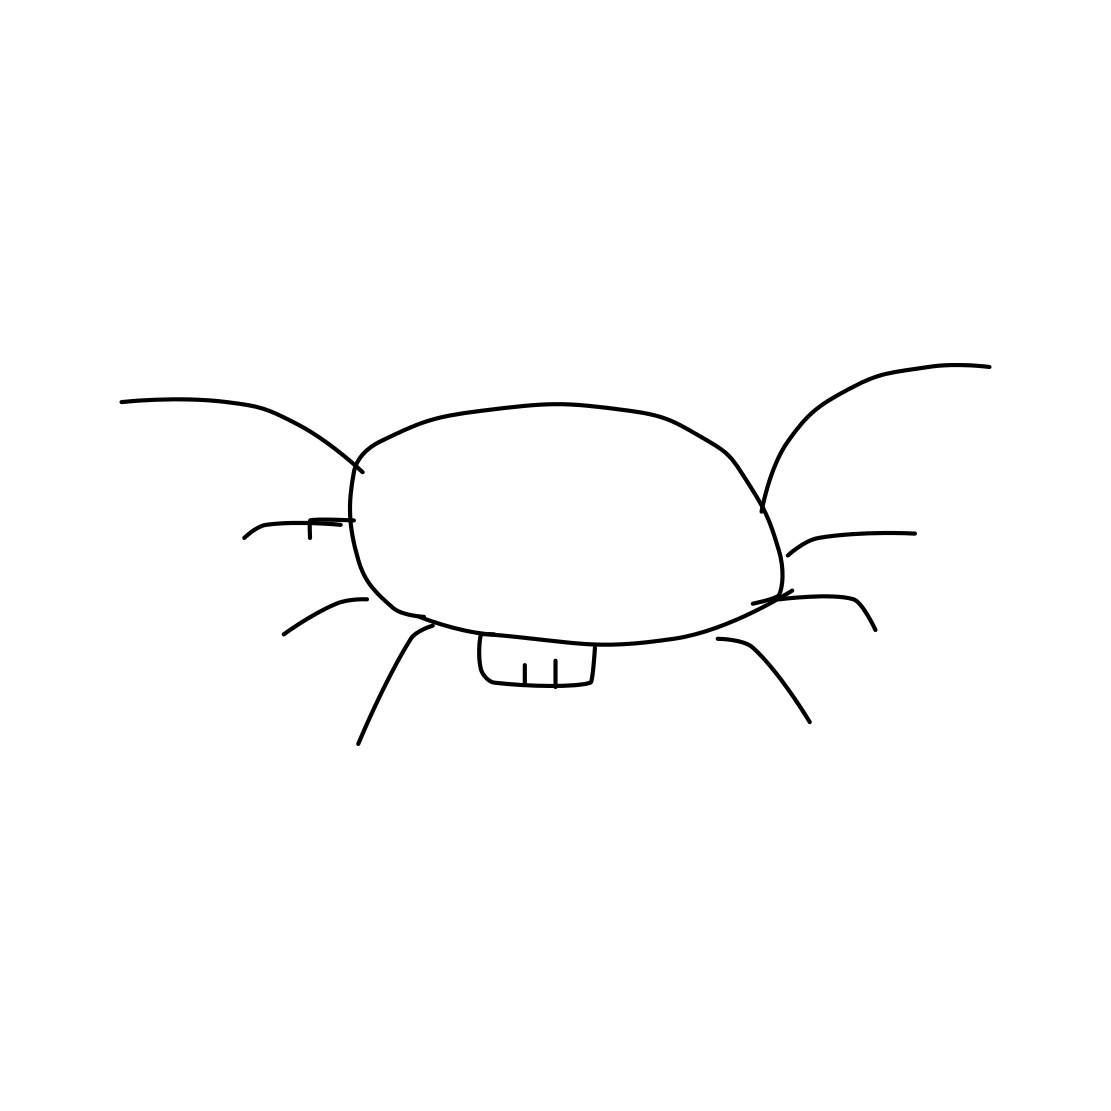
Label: spider